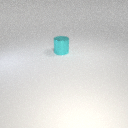
large cyan metal cylinder